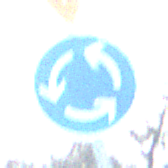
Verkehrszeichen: Kreisverkehr
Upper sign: VorfahrtGewaehren
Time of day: MorningAfternoon
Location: Outdoor (Nature)
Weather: PartlyCloudy
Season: NotSpecified
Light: Natural